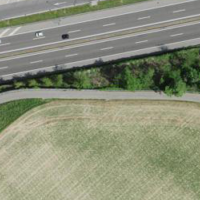
EUNIS habitat code: 57
Species observed at this site:
Ruspolia nitidula